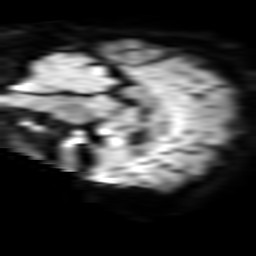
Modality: TRACE
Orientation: sagittal
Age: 47
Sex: female
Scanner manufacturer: philips
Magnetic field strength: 3 T
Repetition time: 3.082 s
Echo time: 0.076 s